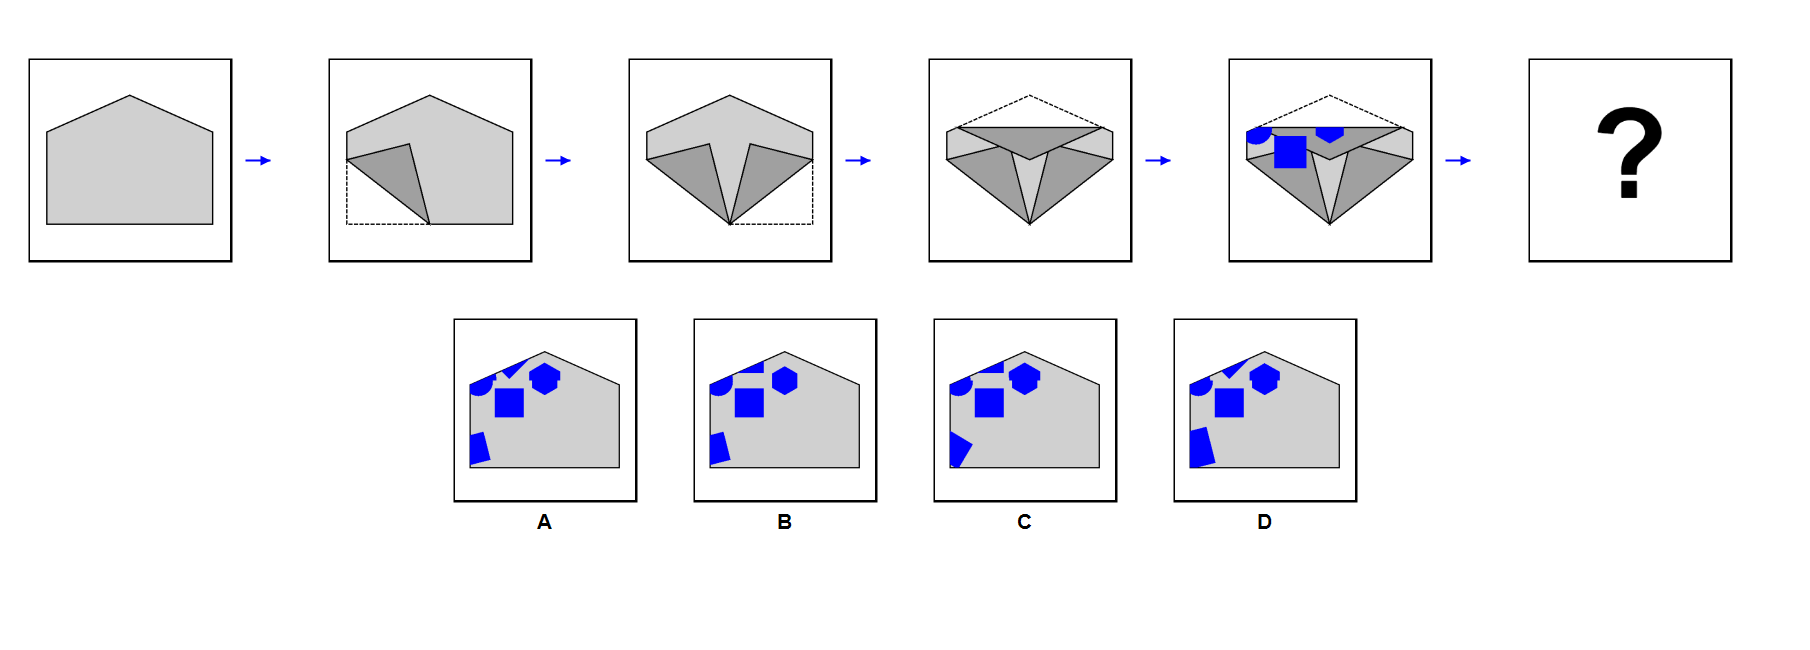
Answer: B